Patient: sex M, age 76
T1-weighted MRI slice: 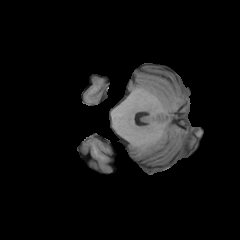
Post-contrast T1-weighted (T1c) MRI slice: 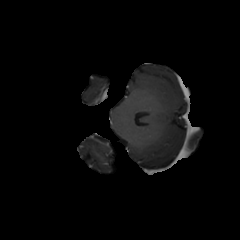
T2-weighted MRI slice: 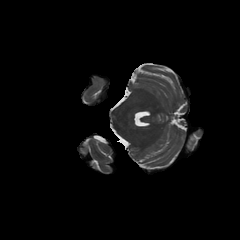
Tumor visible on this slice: no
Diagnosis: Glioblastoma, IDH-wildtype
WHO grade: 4